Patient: sex M, age 59
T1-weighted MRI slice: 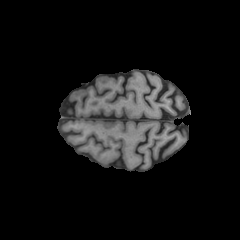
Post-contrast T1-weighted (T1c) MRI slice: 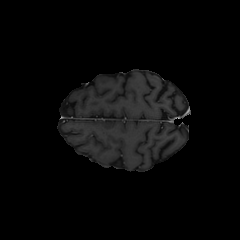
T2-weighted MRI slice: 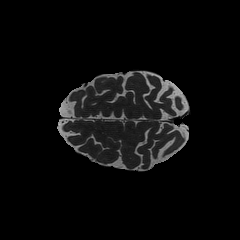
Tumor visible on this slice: no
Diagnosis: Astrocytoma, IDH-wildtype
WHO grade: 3